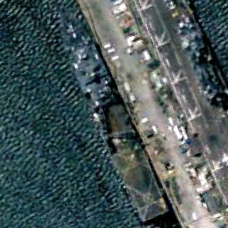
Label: combat